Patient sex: M
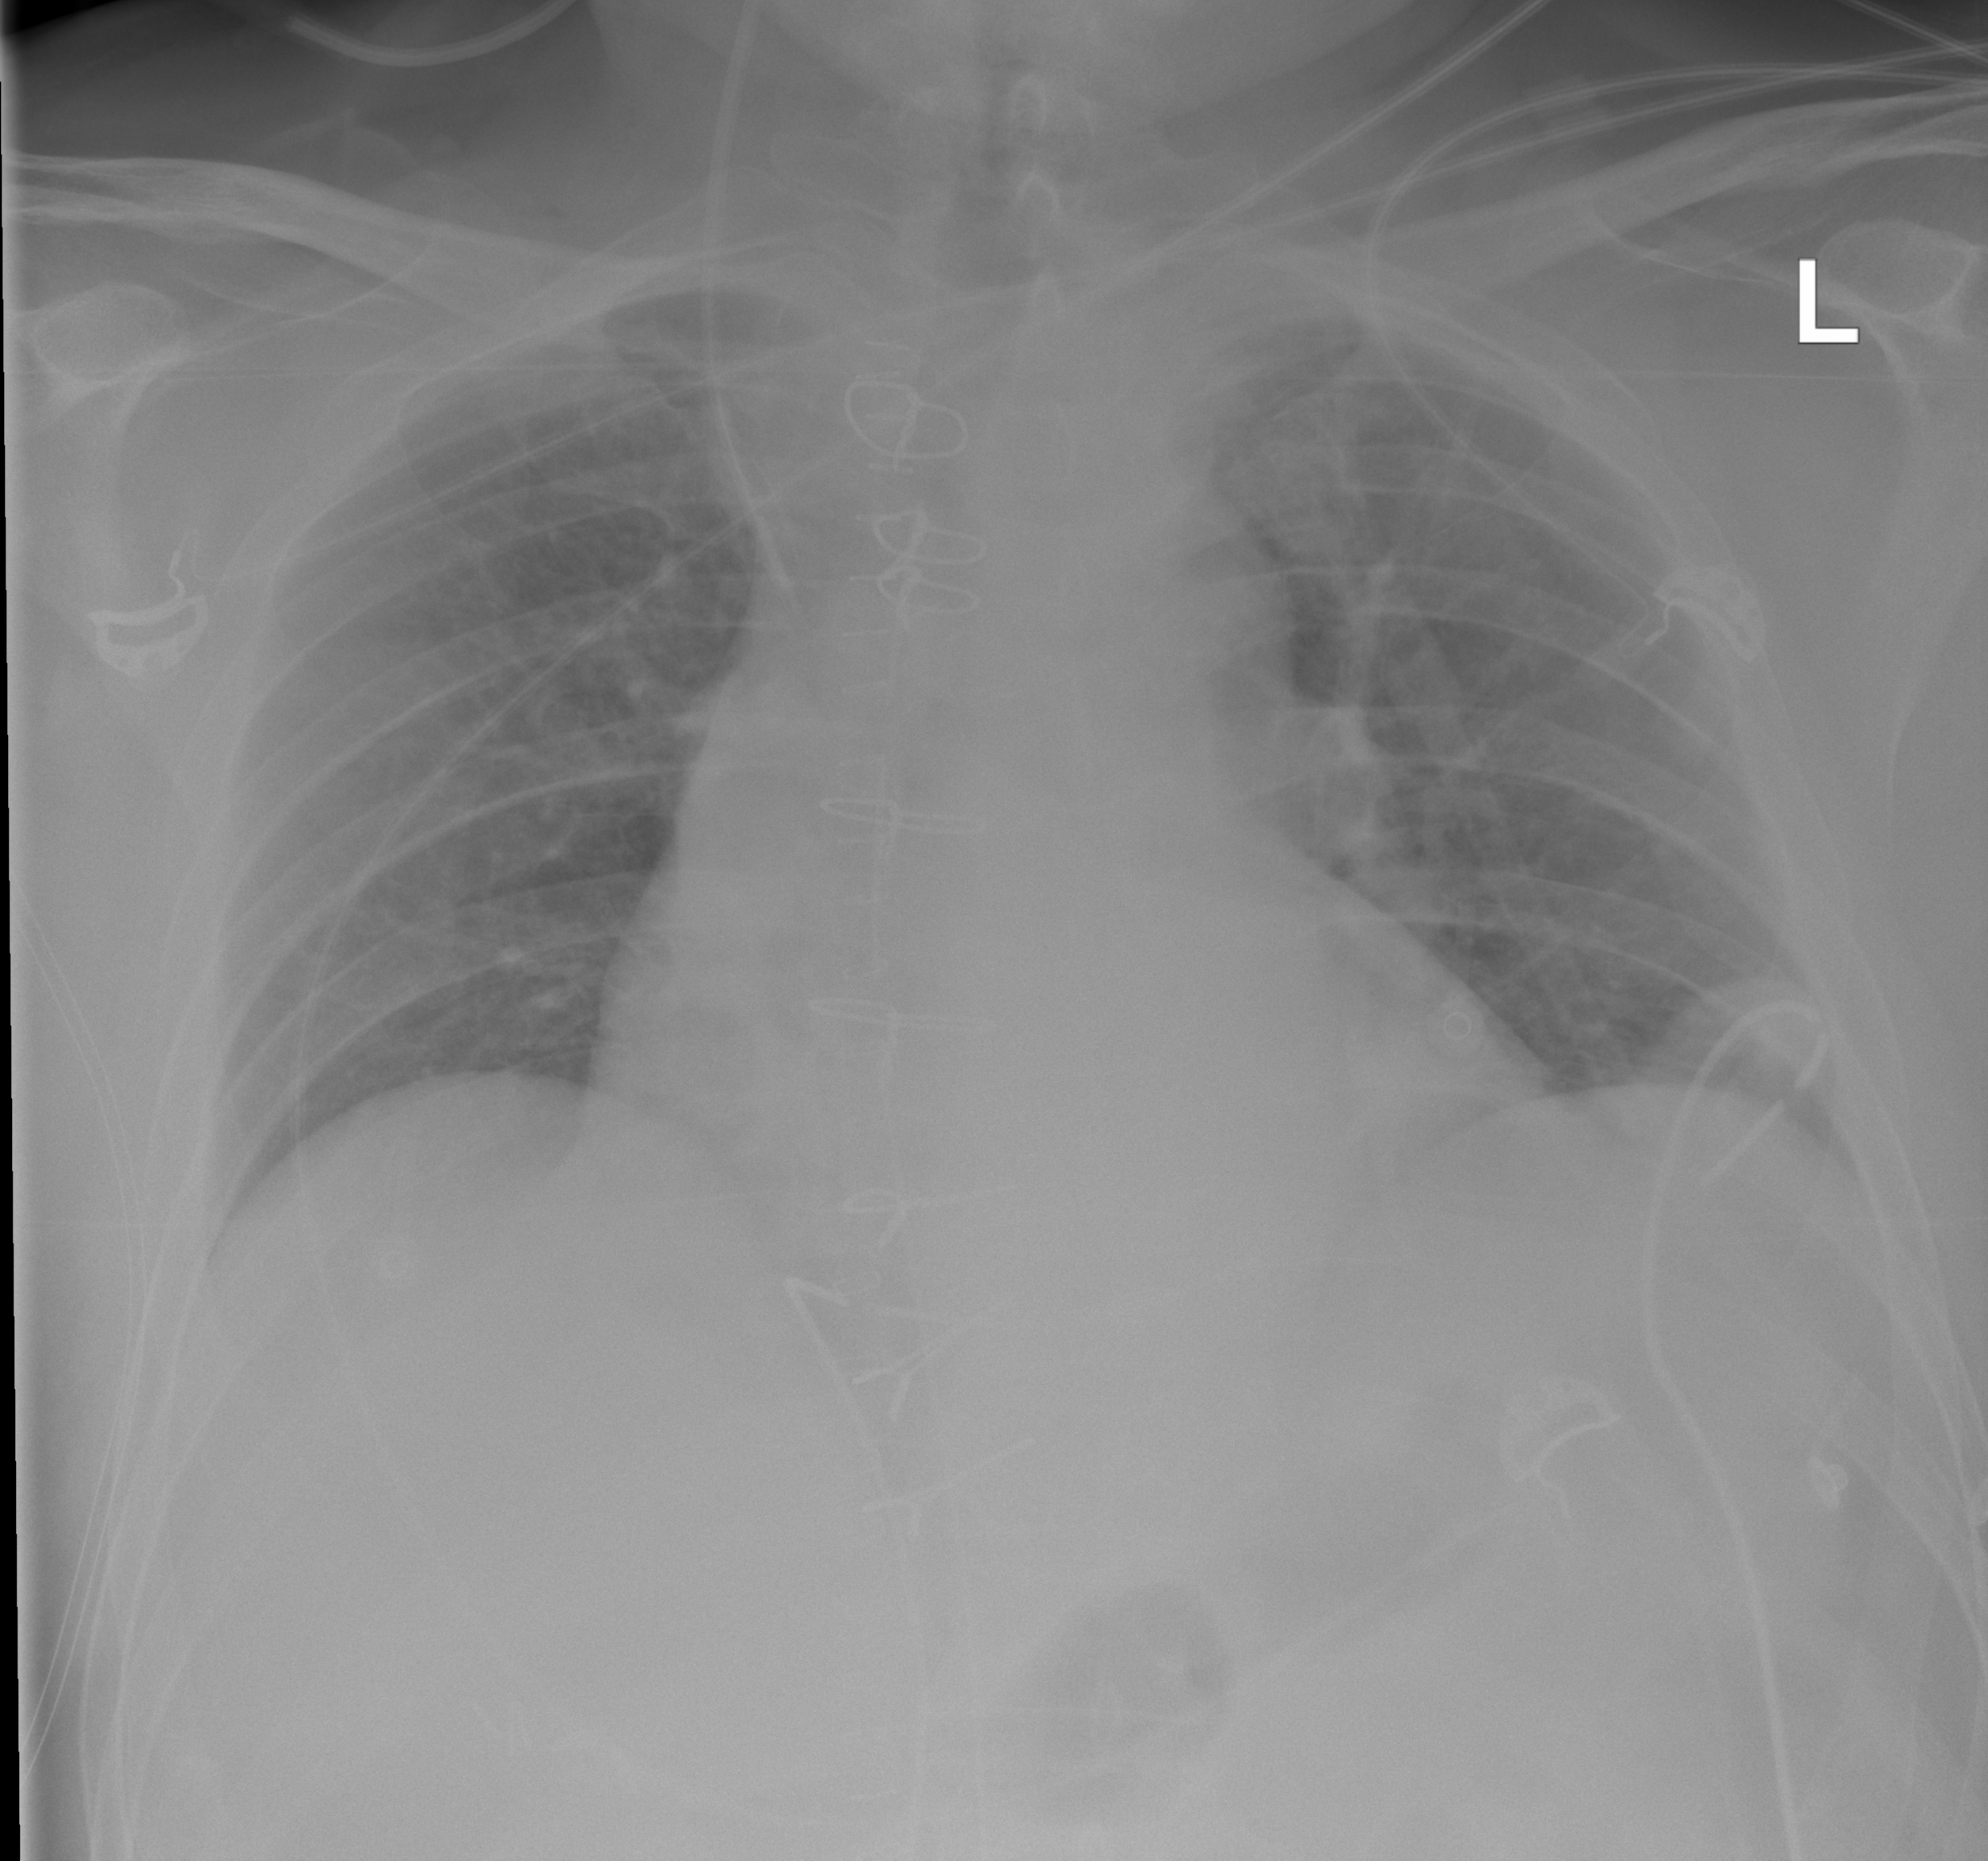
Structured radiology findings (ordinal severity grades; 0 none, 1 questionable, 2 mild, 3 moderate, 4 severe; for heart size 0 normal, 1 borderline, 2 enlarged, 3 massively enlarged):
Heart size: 0
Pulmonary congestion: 1
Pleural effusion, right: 0
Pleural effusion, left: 0
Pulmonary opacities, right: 0
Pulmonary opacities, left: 0
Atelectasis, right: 0
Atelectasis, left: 0